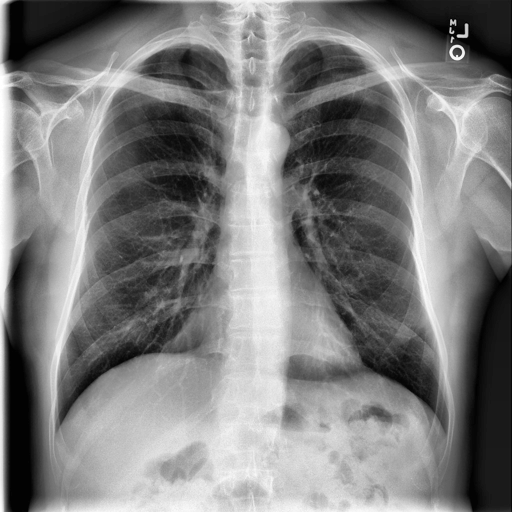
Finding: NORMAL